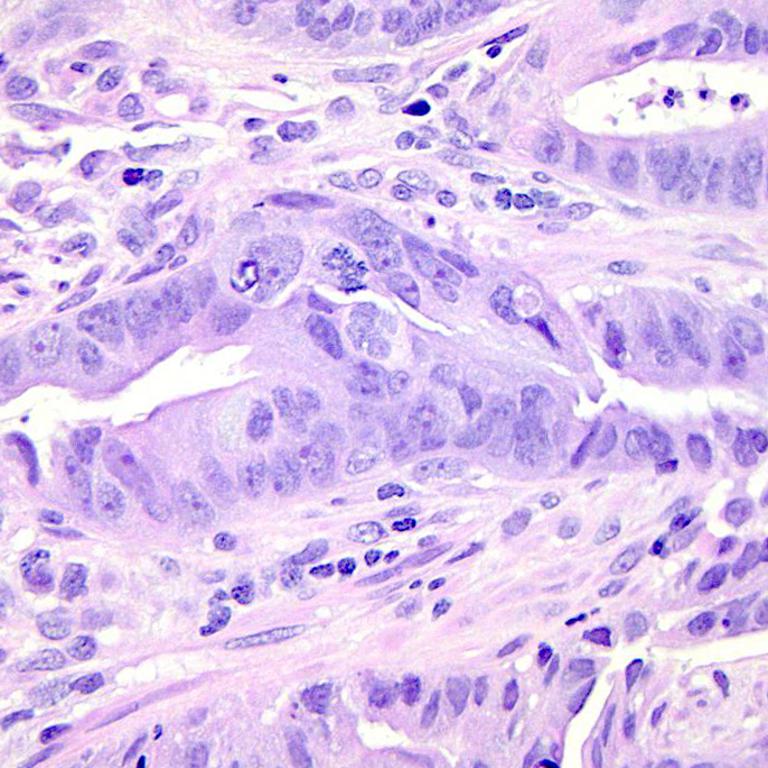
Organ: colon
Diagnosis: adenocarcinomas